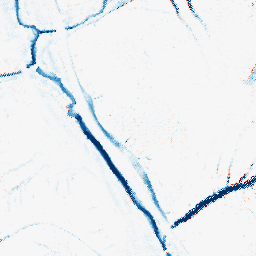
Category: morphological
Decomposition family: morphological
Decomposition parameters: operation: closing
size: 5
Upsampling method: regularized
Upsampling parameters: scale: 4
lambda_reg: 0.1
Upsampling scale: 4